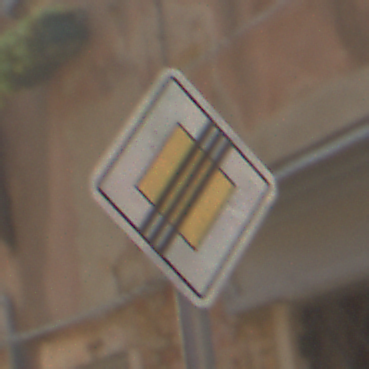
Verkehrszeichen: EndeVorfahrtsstrasse
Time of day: Midday
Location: Outdoor (Urban)
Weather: Clear
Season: NotSpecified
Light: Natural